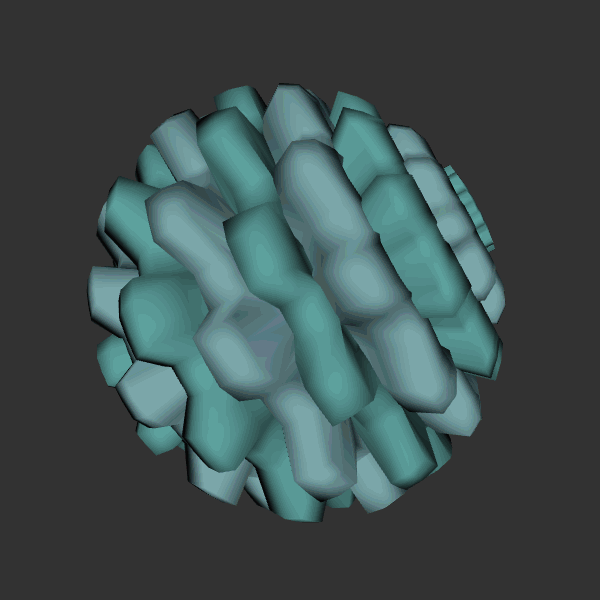
Background: dark